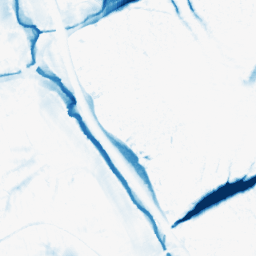
Category: morphological
Decomposition family: morphological_ellipse
Decomposition parameters: operation: closing
width: 30
height: 30
Upsampling method: quadratic
Upsampling parameters: scale: 2
Upsampling scale: 2